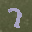
Label: 7